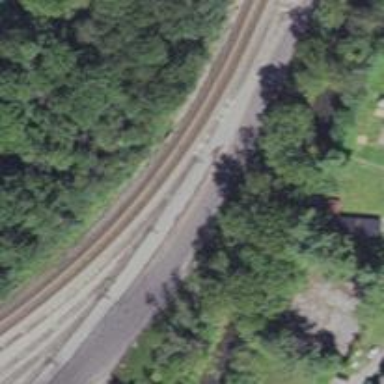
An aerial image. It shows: Railway track.